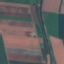
Land use / land cover class: AnnualCrop